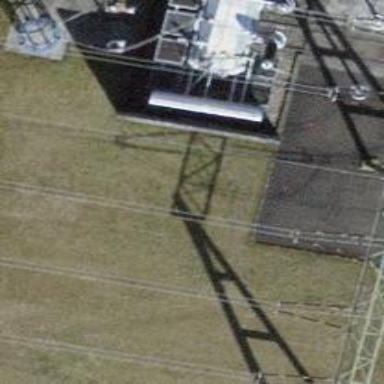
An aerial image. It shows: Three power lines with cables.